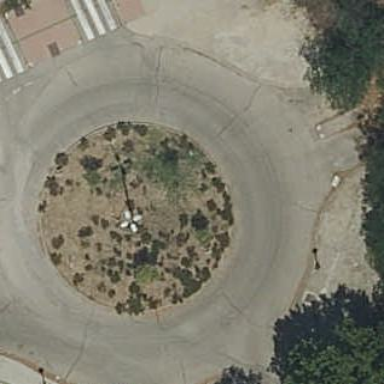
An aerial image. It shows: Residential road with roundabout.